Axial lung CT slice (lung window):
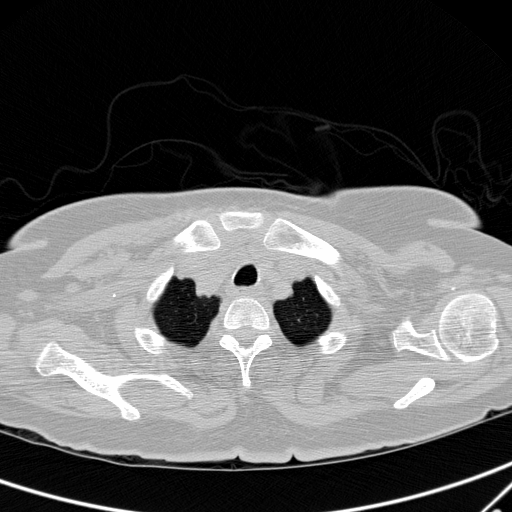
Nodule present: no